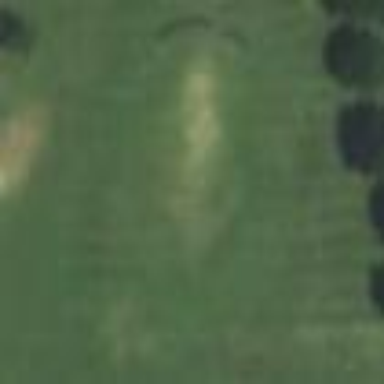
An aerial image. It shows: Grassy pitch used for softball baseball.